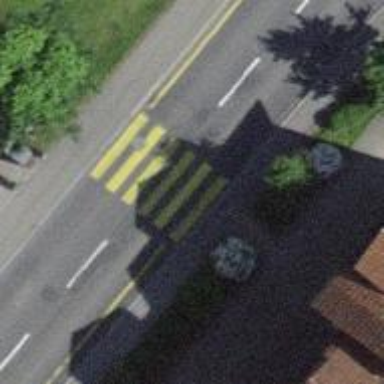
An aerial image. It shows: Uncontrolled zebra crossing with notable zebra markings.